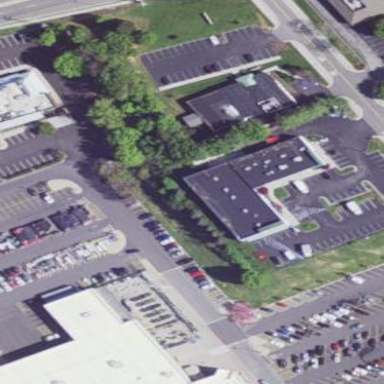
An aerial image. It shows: Retail building.